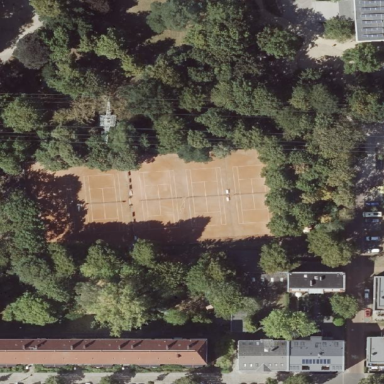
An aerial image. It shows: Clay tennis court on the leisure land pitch.